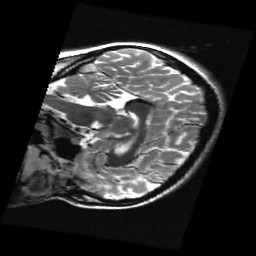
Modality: T2w
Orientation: sagittal
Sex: female
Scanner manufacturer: ge
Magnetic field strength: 3 T
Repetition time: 5 s
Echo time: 0.1022 s